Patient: sex F, age 68
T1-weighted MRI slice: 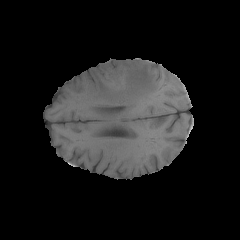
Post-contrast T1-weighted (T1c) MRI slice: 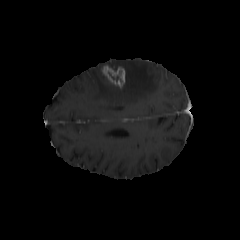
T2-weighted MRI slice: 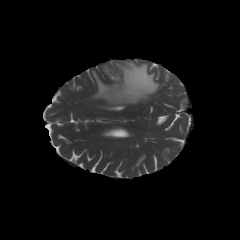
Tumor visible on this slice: yes
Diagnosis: Glioblastoma, IDH-wildtype
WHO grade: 4